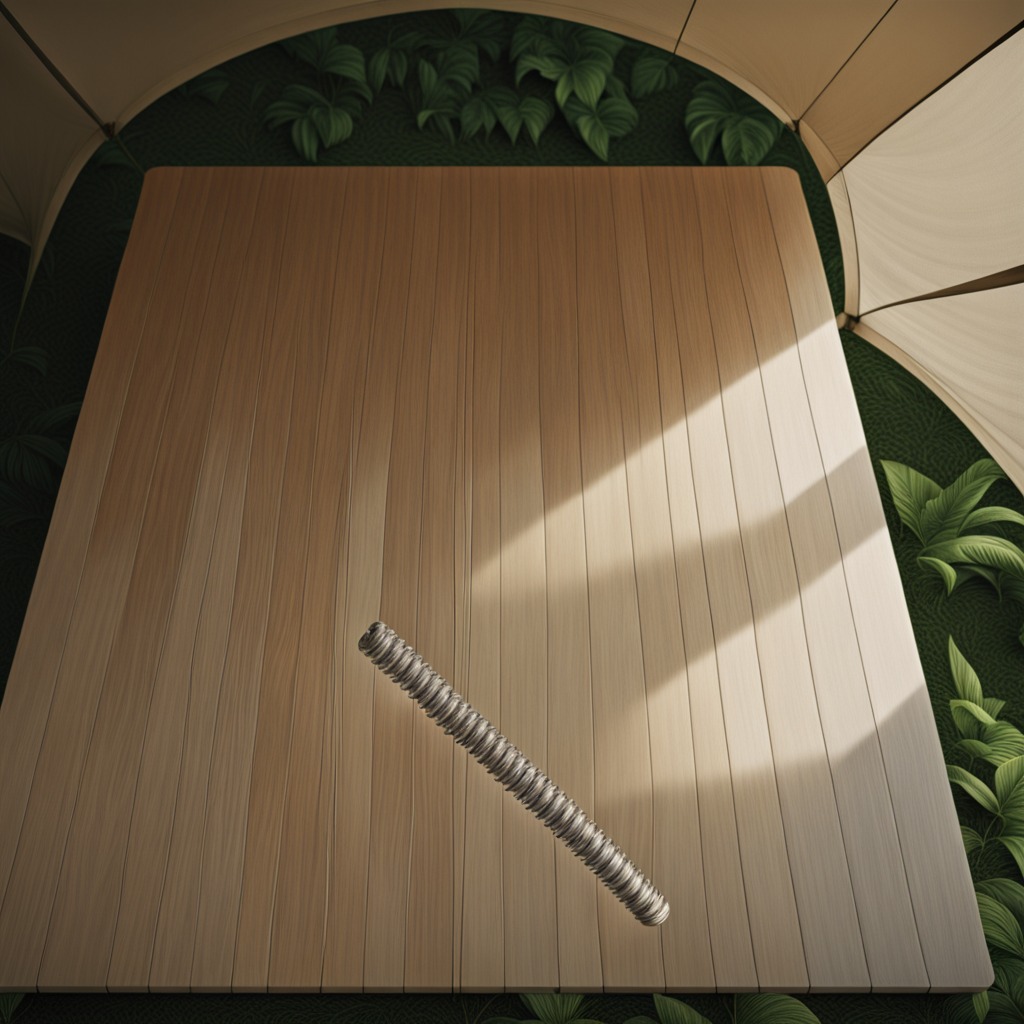
A coiled metal spring is lying on a wooden table inside a jungle field workshop tent.